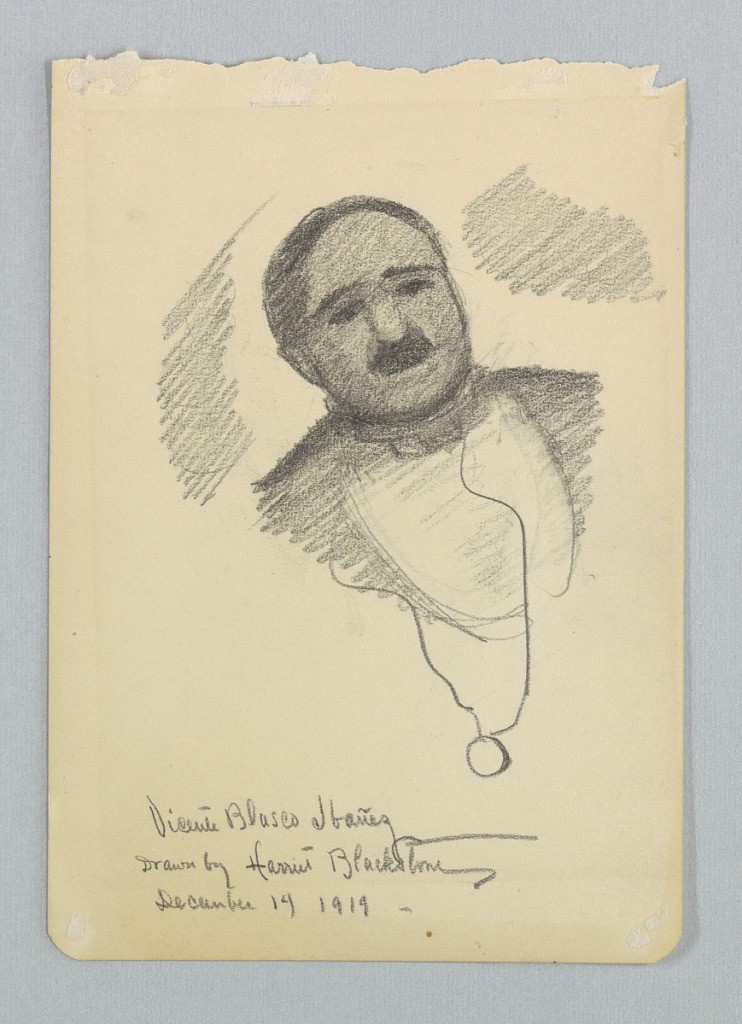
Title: Study for portrait, Vicente Blasco Ibañez
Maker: Harriet Blackstone, American, 1864–1939
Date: December 14, 1919
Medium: Graphite on paper
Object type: Drawing
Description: Sketch of male figure.